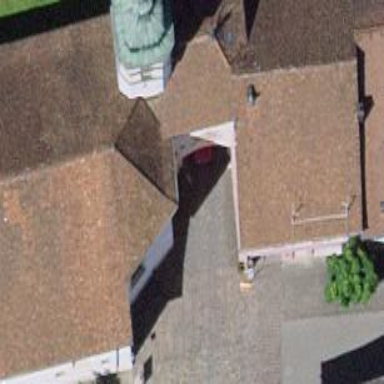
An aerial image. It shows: Historic city gate building.